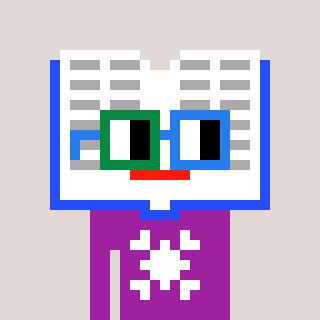
a pixel art character with square green and blue glasses, a dictionary-shaped head and a magenta-colored body on a warm background